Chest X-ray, PA view. Patient: 22 years old, sex M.
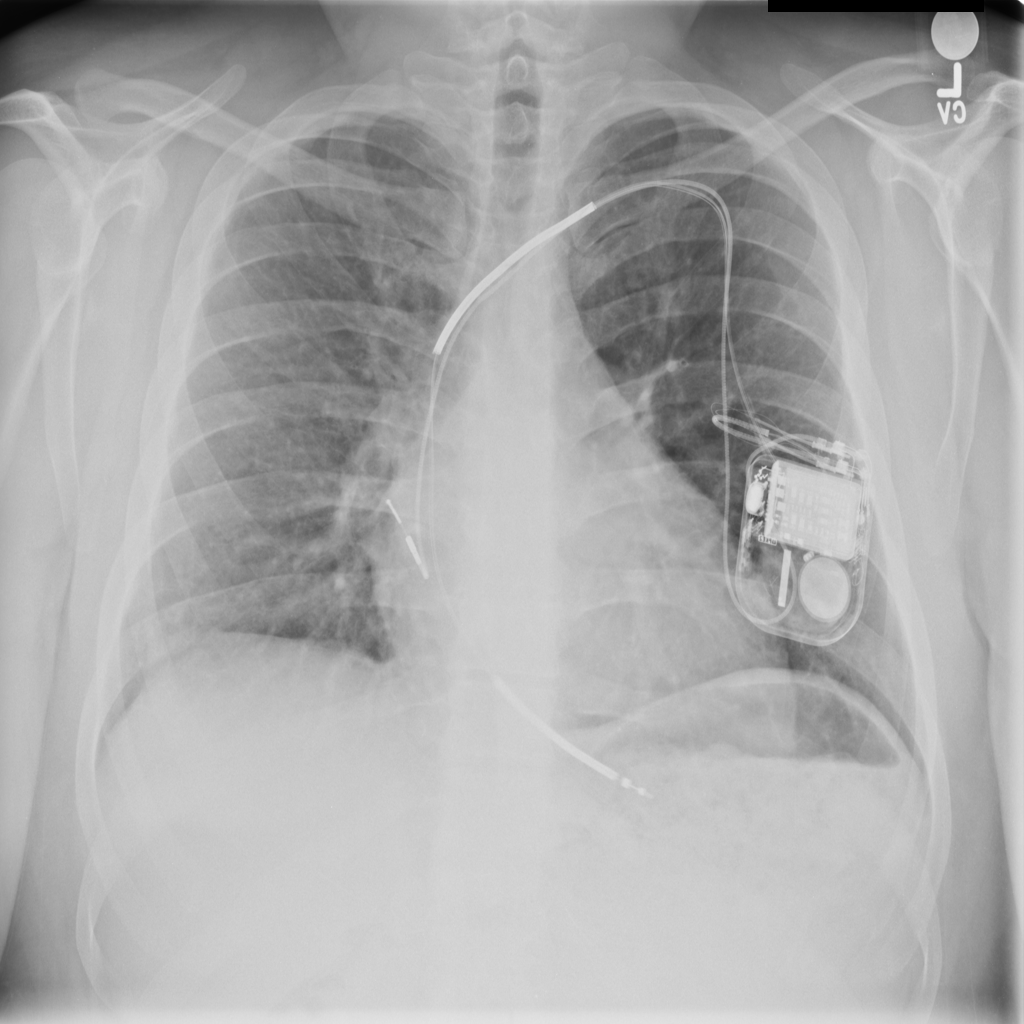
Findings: No Finding